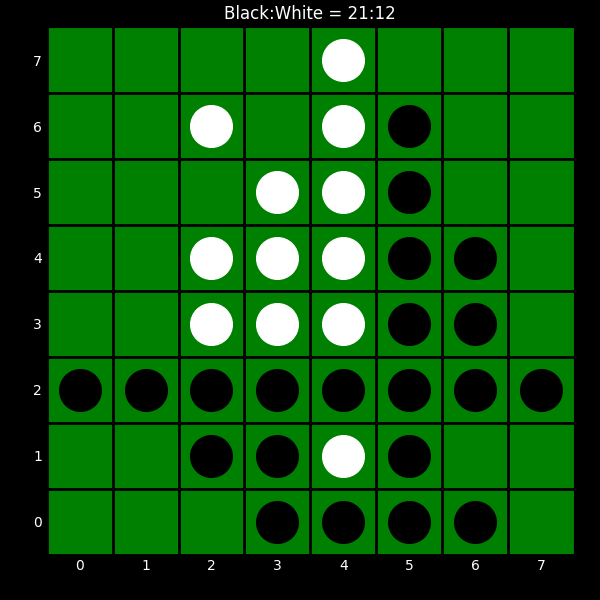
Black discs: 21
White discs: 12